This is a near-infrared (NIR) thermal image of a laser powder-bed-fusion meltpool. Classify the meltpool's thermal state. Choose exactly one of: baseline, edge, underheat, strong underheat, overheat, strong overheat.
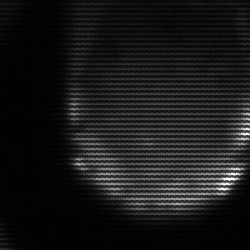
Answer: edge